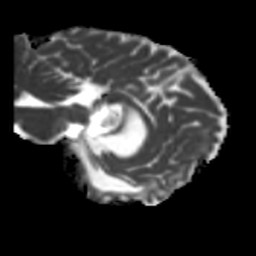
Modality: MD
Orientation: sagittal
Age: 37
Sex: female
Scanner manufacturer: siemens
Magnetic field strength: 3 T
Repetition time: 5.25 s
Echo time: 0.08 s